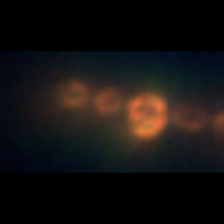
Taxon: Chaetoceros
Group: Diatoms